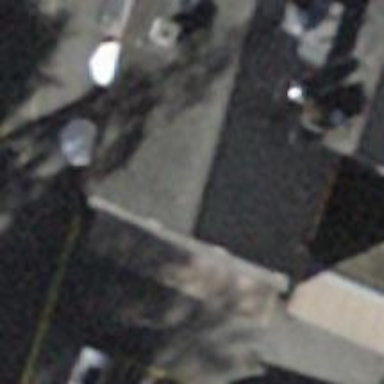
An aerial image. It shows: Restaurant.